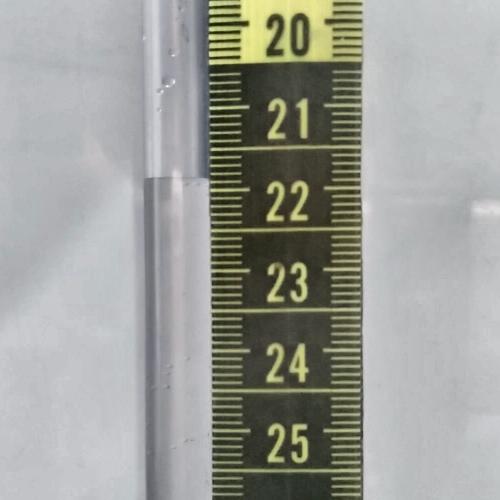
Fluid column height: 21.9 cm